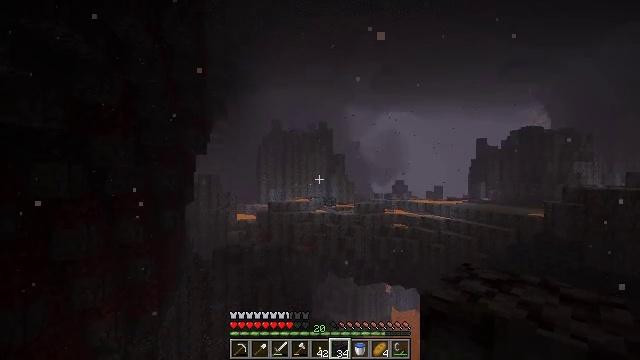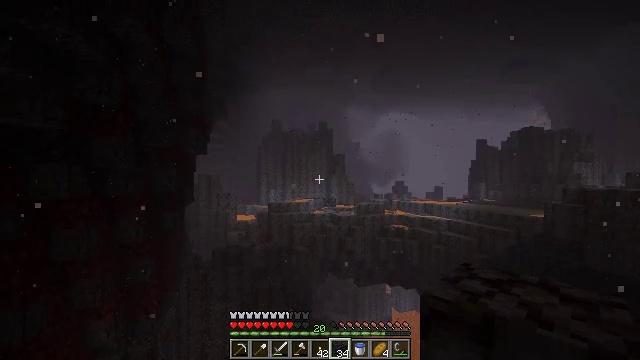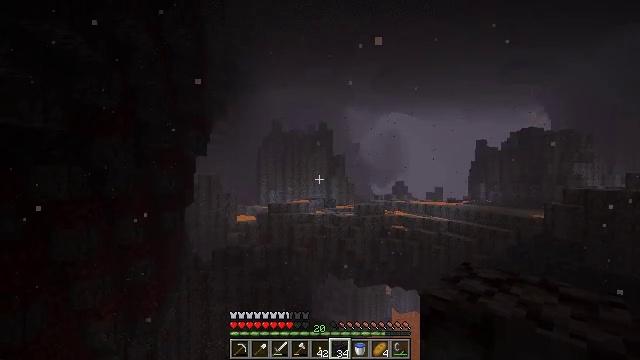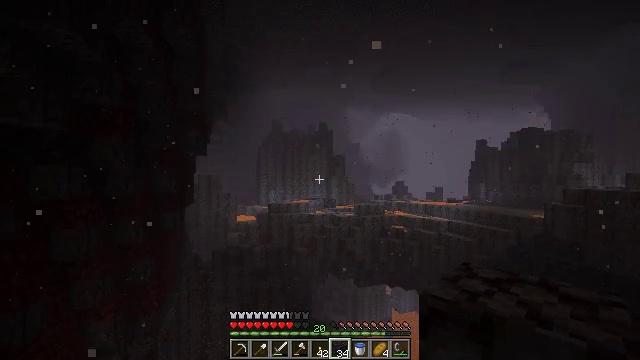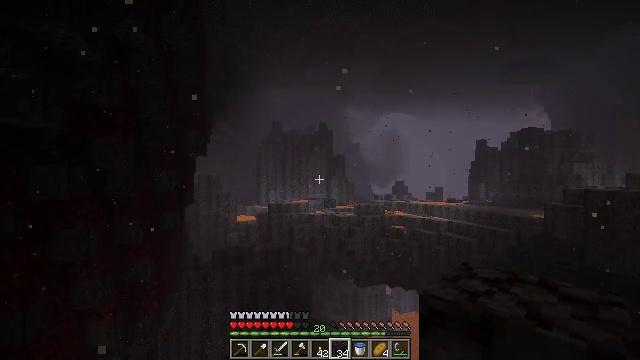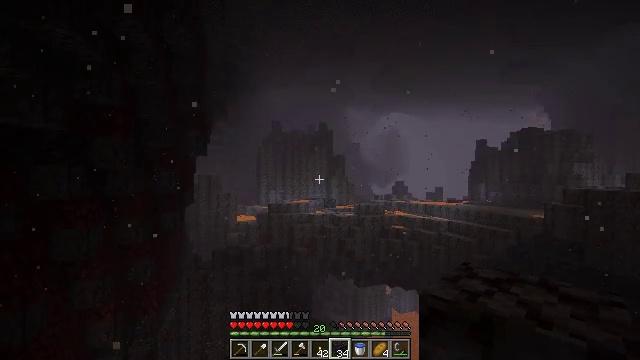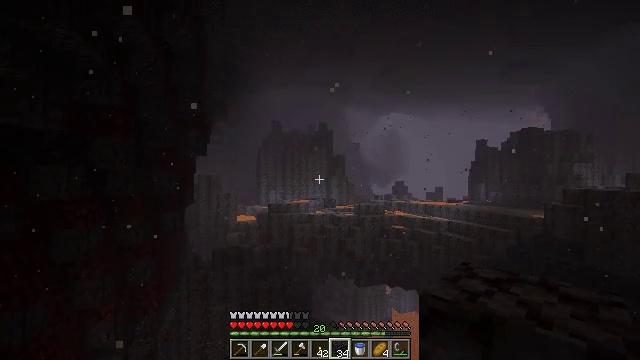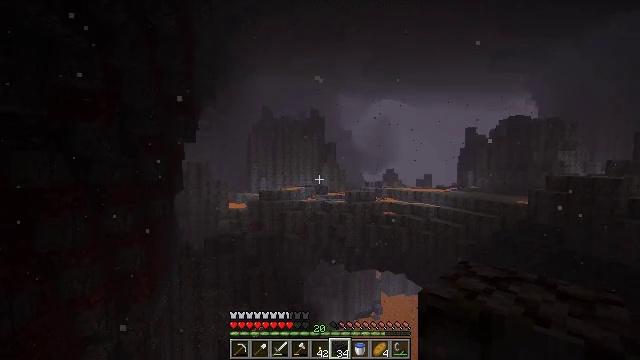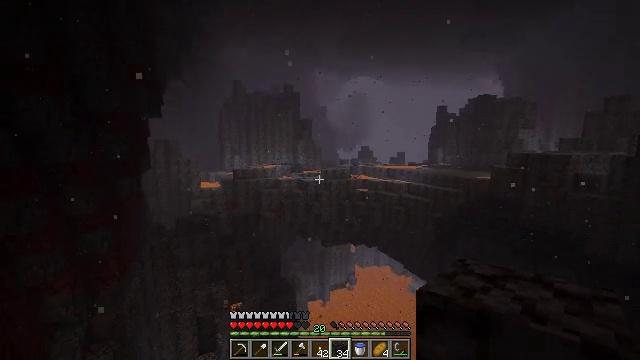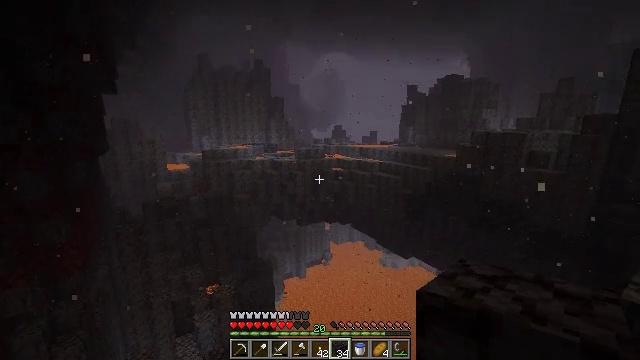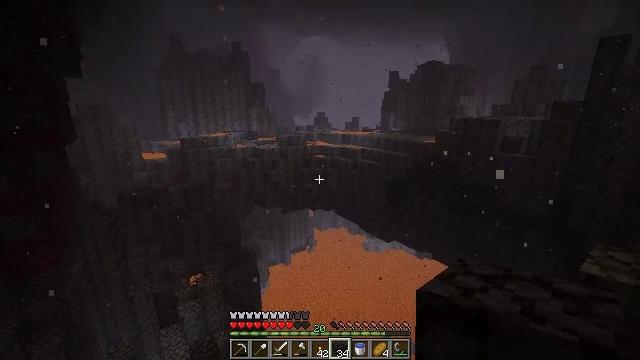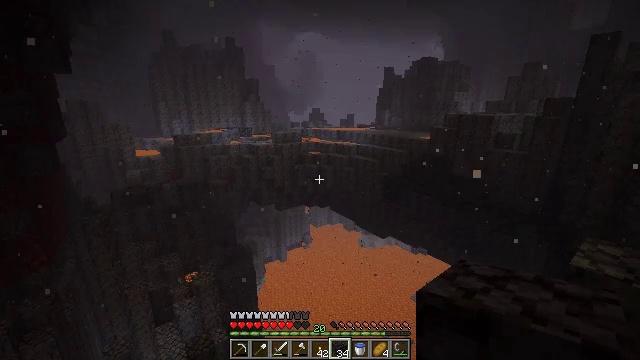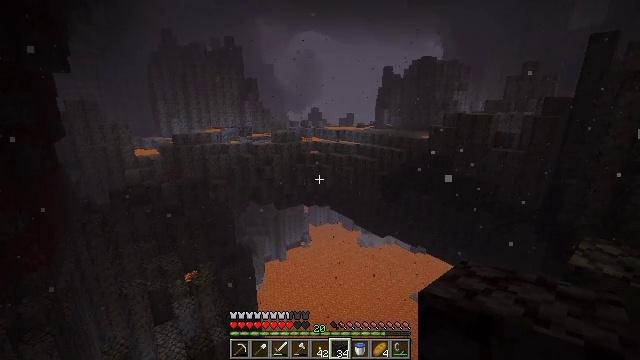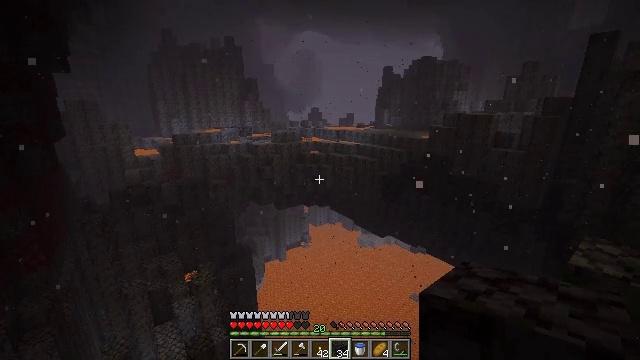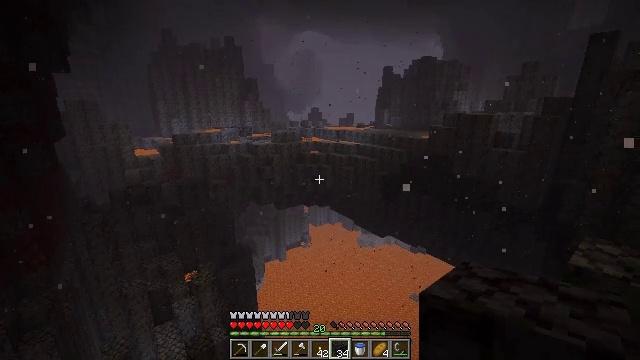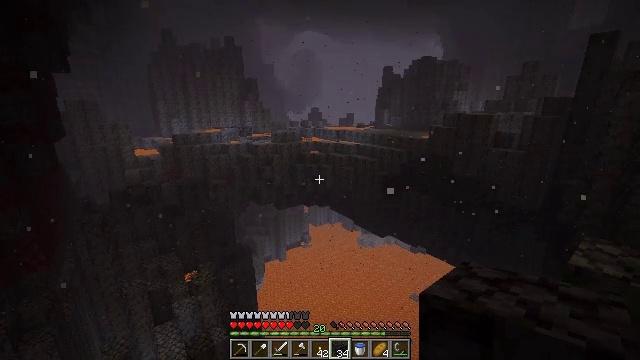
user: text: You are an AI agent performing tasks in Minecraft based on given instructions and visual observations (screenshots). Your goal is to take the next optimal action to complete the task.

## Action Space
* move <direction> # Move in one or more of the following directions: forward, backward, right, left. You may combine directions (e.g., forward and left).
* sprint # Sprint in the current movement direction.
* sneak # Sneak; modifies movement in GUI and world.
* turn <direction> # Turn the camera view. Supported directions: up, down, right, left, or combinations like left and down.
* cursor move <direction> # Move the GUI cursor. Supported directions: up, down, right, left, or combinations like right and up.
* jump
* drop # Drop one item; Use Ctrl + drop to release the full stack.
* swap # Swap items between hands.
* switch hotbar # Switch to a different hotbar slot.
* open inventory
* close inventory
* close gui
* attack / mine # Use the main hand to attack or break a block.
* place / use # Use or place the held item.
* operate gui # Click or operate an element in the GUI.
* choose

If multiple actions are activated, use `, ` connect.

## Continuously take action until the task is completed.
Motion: motion action
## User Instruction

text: Fight hostile mobs.
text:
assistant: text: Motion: no_op
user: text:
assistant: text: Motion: no_op
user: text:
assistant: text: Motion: no_op
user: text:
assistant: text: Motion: no_op
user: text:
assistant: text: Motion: no_op
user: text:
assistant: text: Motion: no_op
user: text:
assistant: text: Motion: turn right and down
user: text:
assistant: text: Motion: turn right and down
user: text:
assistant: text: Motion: turn right and down
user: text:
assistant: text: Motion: turn right and down
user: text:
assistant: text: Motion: turn right
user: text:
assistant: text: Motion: no_op
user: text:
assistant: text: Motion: no_op
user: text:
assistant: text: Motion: no_op
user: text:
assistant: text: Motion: no_op
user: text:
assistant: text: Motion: no_op
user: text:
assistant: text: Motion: no_op
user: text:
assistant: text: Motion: no_op
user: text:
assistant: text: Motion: no_op
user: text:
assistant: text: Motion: no_op
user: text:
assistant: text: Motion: no_op
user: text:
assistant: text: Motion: no_op
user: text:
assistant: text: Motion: no_op
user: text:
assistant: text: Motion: no_op
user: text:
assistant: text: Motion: no_op
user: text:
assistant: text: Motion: turn right
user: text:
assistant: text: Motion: turn right and up
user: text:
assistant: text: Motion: turn right and up
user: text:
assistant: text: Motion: turn right and up
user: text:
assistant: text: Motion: turn right